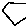
Label: hexagon